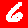
Digit: 6